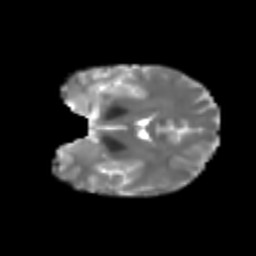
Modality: T2w
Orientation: coronal
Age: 21
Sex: female
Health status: healthy